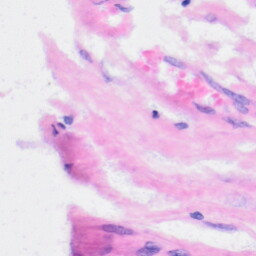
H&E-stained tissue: Liver